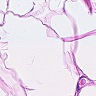
Metastatic tissue present: no